Chest X-ray. View position: PA
Patient age: 73
Patient sex: F
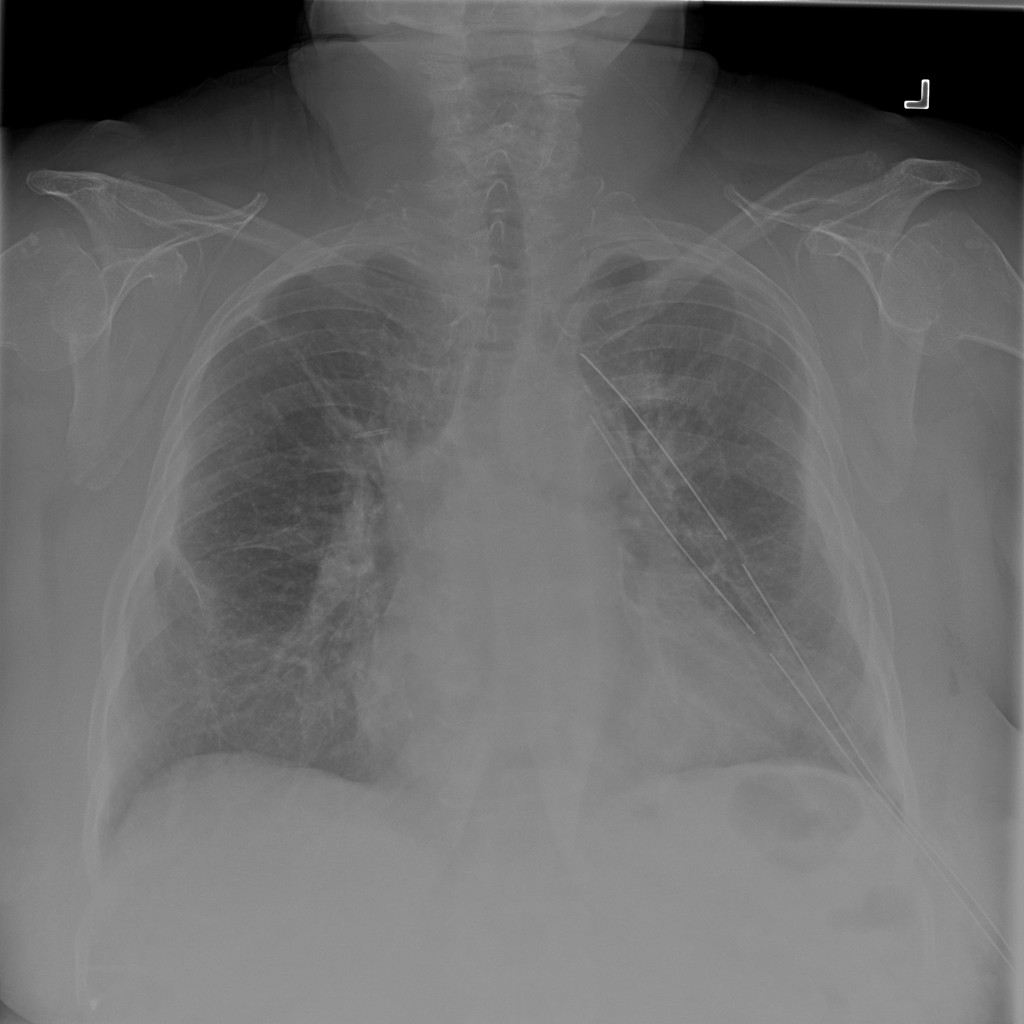
Finding: Pneumothorax